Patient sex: M
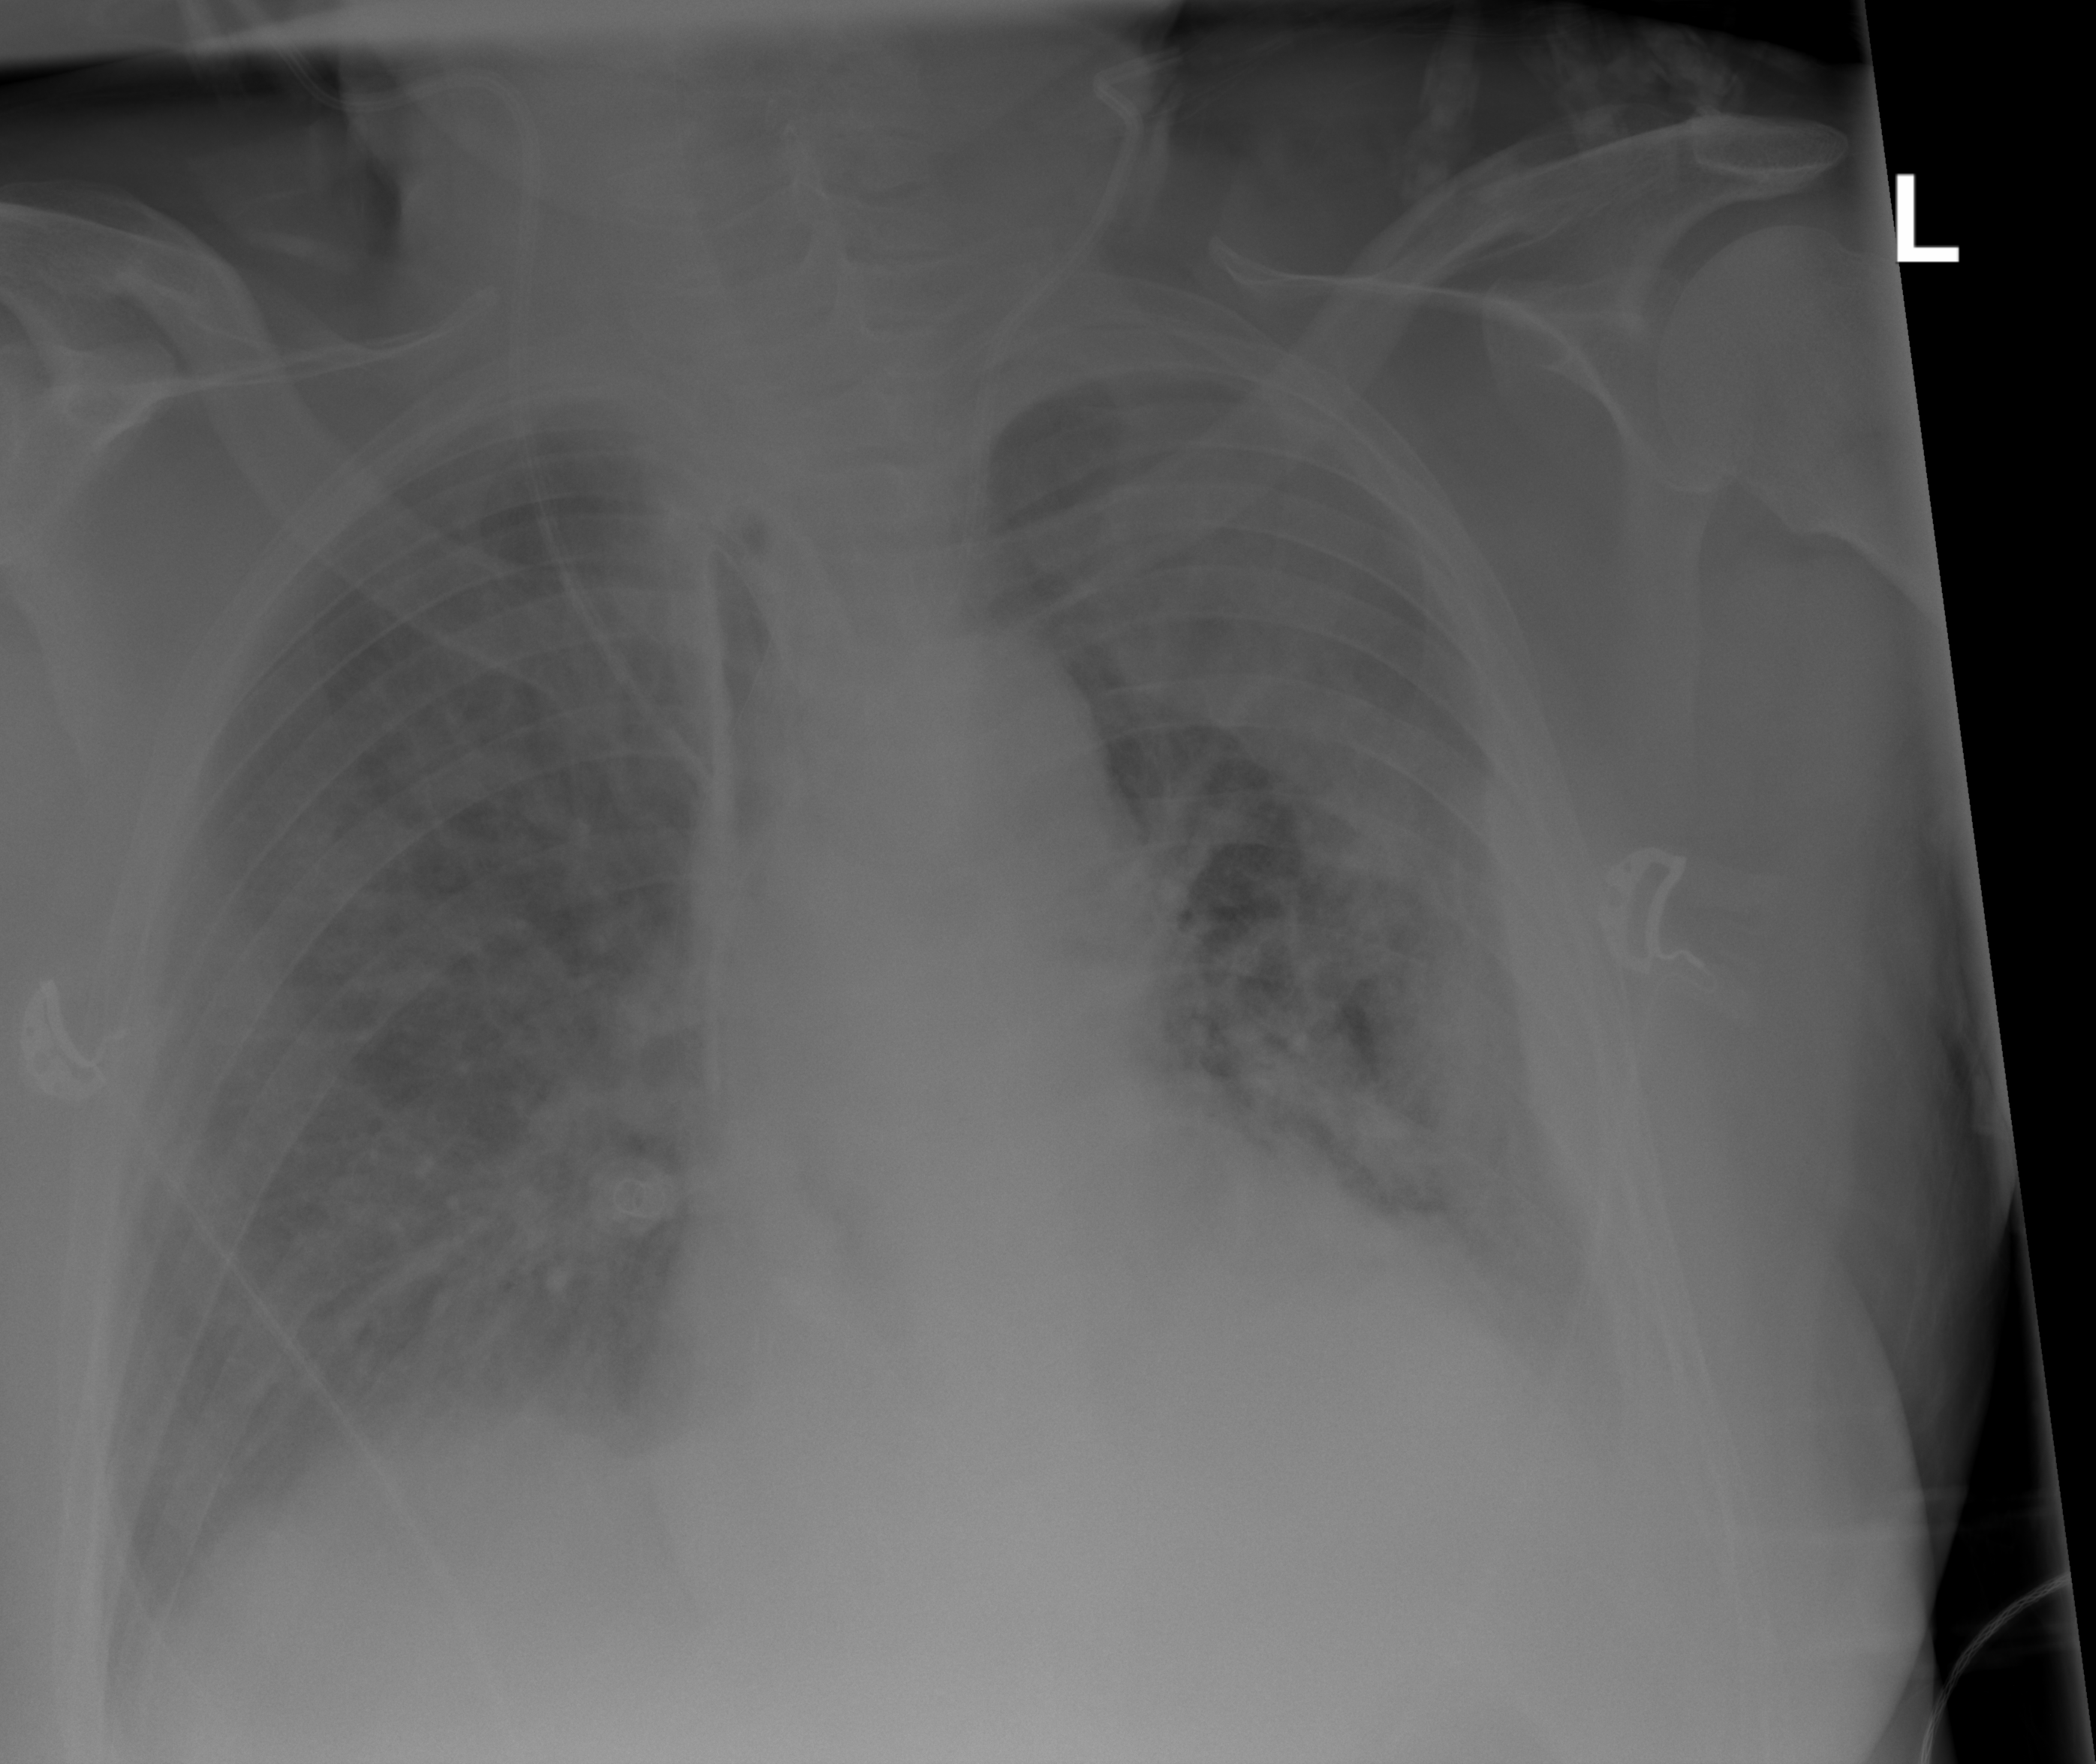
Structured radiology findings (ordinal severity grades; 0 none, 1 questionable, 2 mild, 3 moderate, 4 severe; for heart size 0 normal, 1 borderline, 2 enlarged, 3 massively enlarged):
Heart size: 2
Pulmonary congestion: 2
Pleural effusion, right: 2
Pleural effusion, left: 2
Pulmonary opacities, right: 3
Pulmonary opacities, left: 2
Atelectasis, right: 2
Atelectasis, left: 3